Brain MRI, t1w sequence, axial 2D slice.
Patient: age 35, sex F, weight 78 kg, height 1.78 m
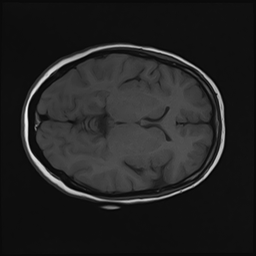